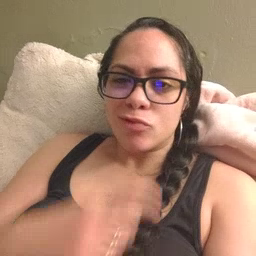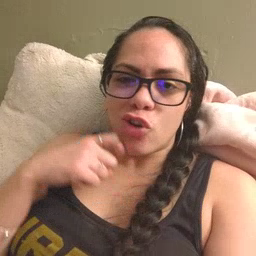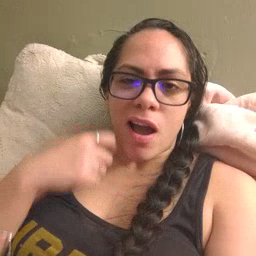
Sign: dry